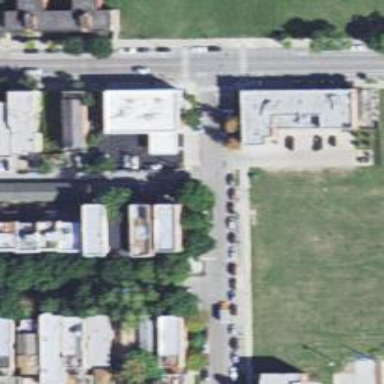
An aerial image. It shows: Alleyway designated as service road.